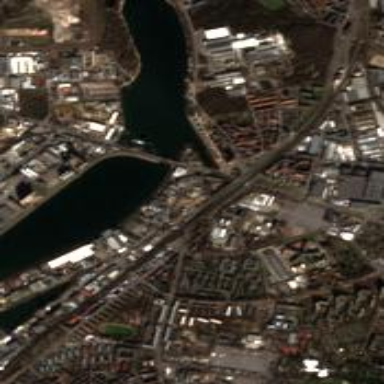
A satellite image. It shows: Man-made quay.